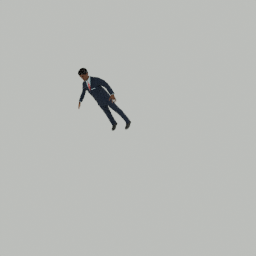
Label: people